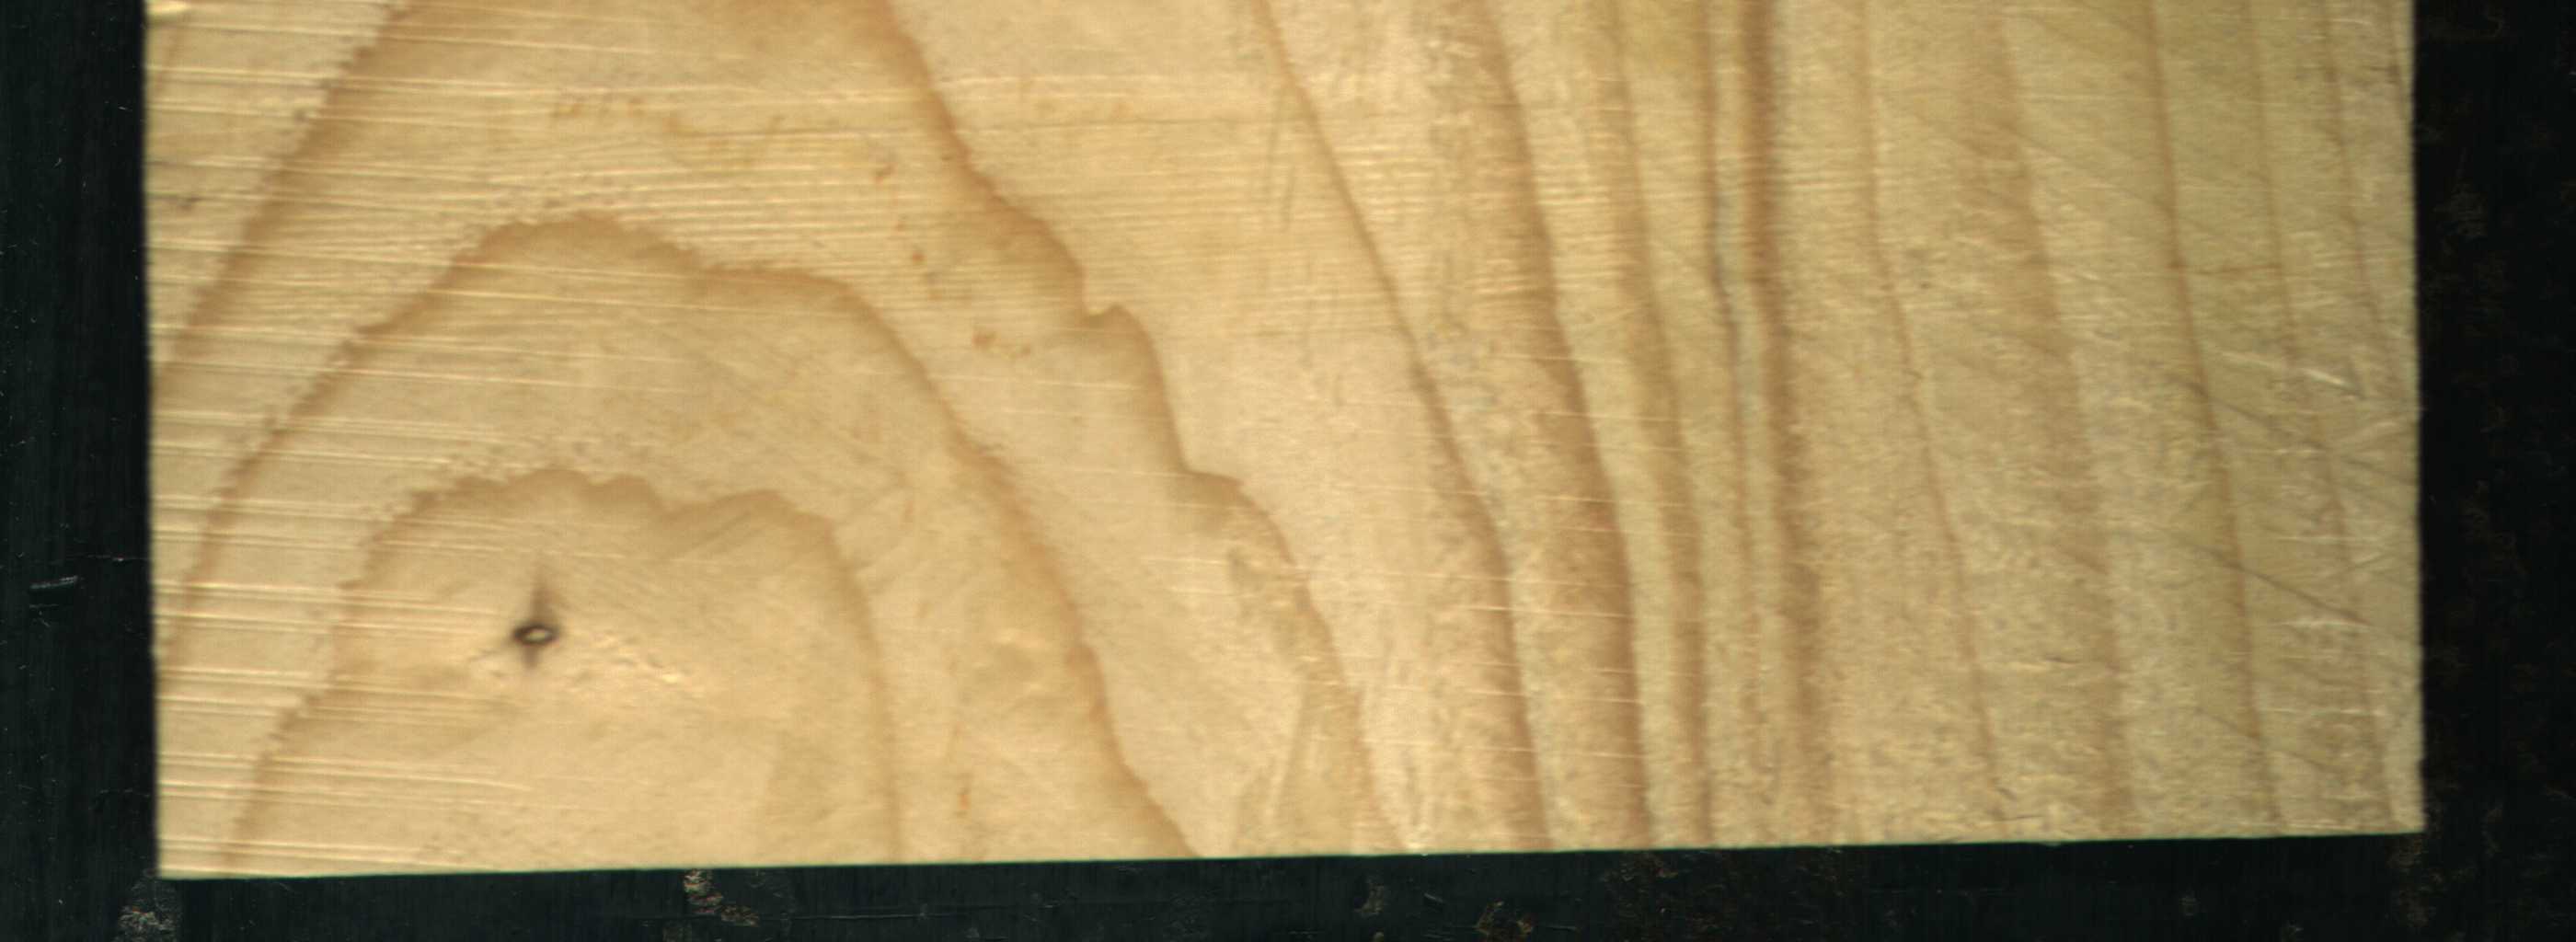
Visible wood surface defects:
Live_Knot